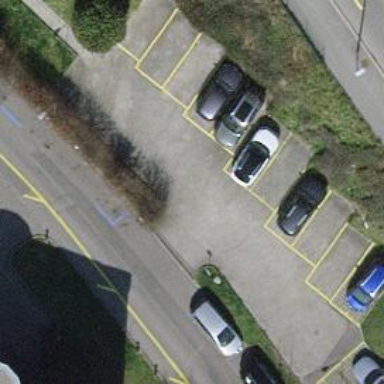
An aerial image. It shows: Asphalt parking aisle road for service vehicles.